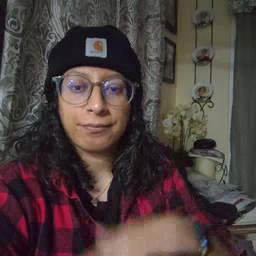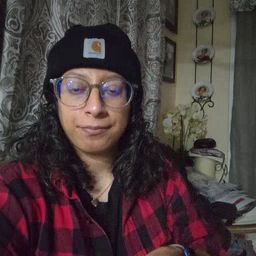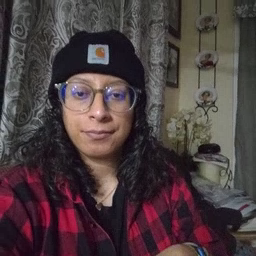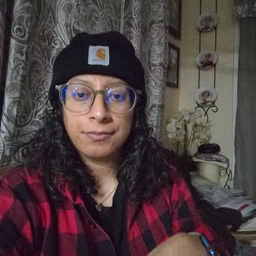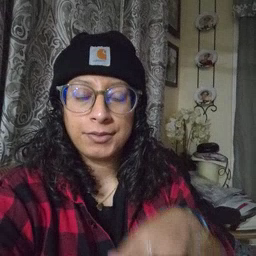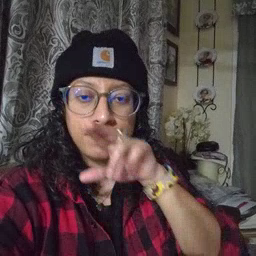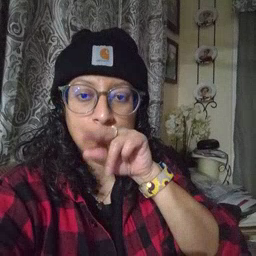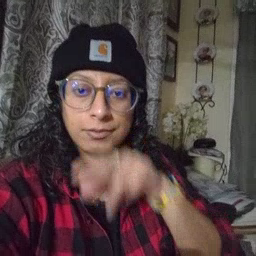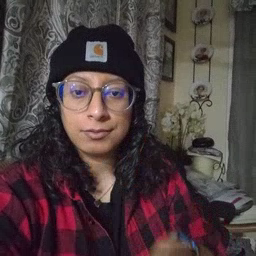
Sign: goose